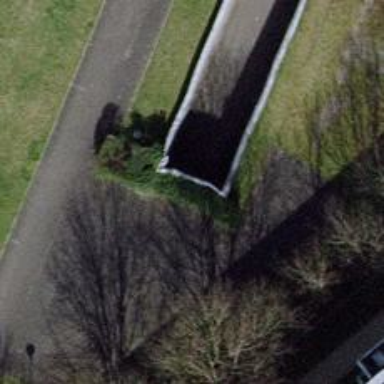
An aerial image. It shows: Driveway tunnel under the road.